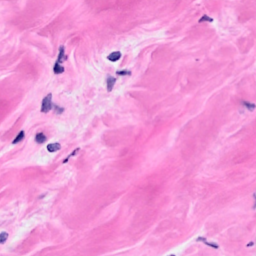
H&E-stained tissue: Breast